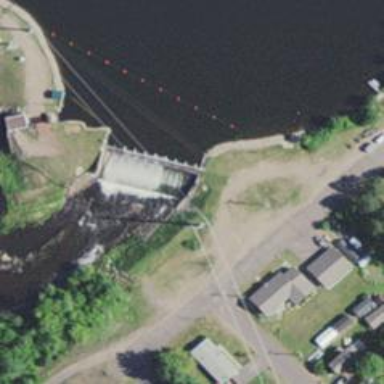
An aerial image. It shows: Dam across waterway.